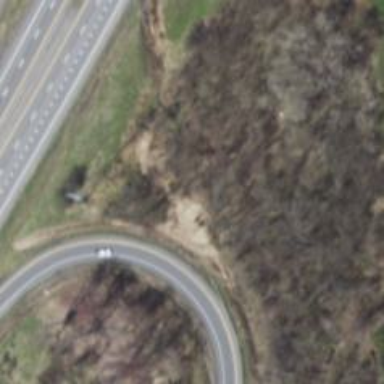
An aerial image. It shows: Trunk link highway.